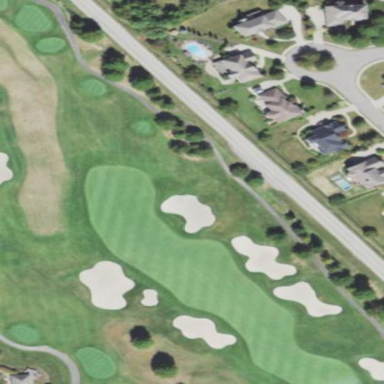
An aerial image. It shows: Golf fairway surrounded by grass.